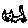
Label: cat